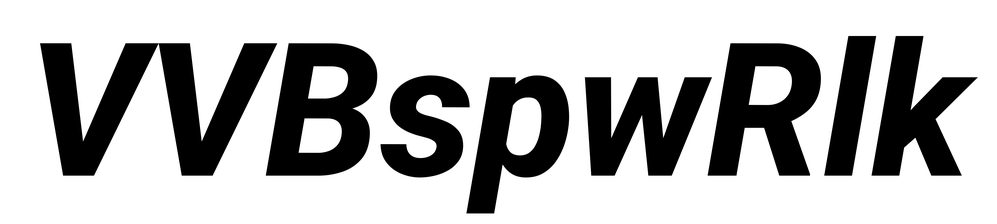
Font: Roboto-Italic_ExtraBold_Italic